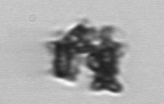
Label: Thalassiosira_TAG_external_detritus